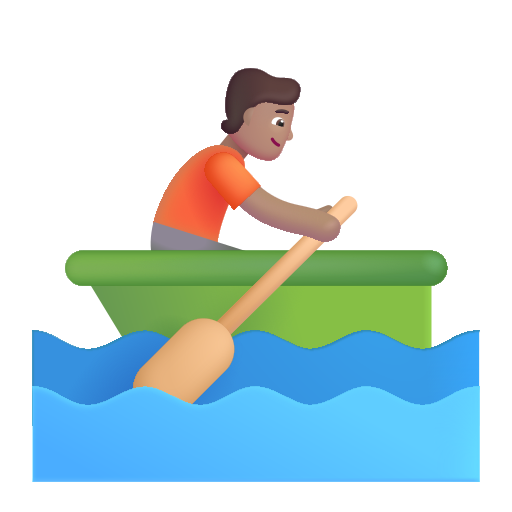
person rowing boat color